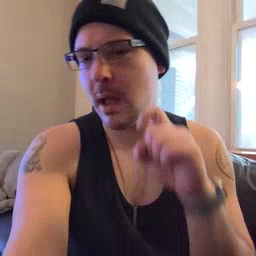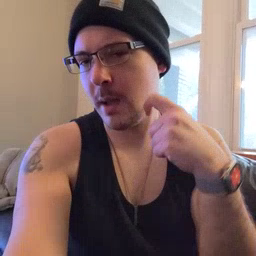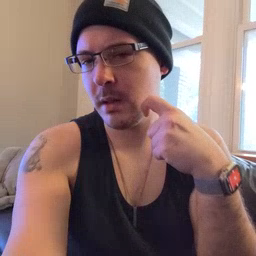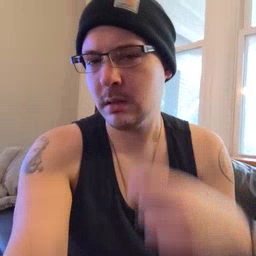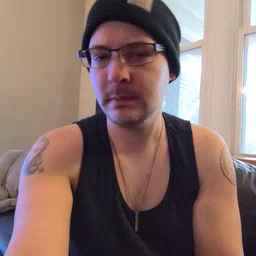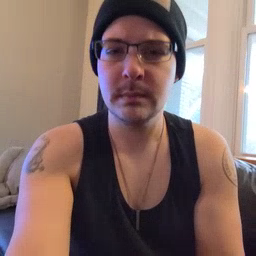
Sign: apple